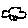
Label: car